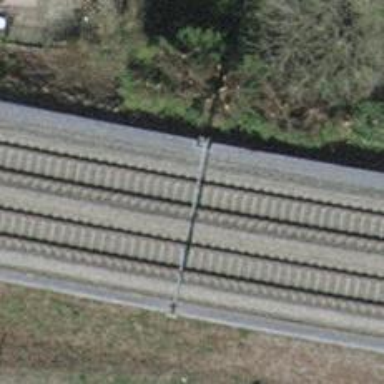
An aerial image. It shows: Solitary milestone along the railway.